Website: crate-barrel
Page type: order-returns
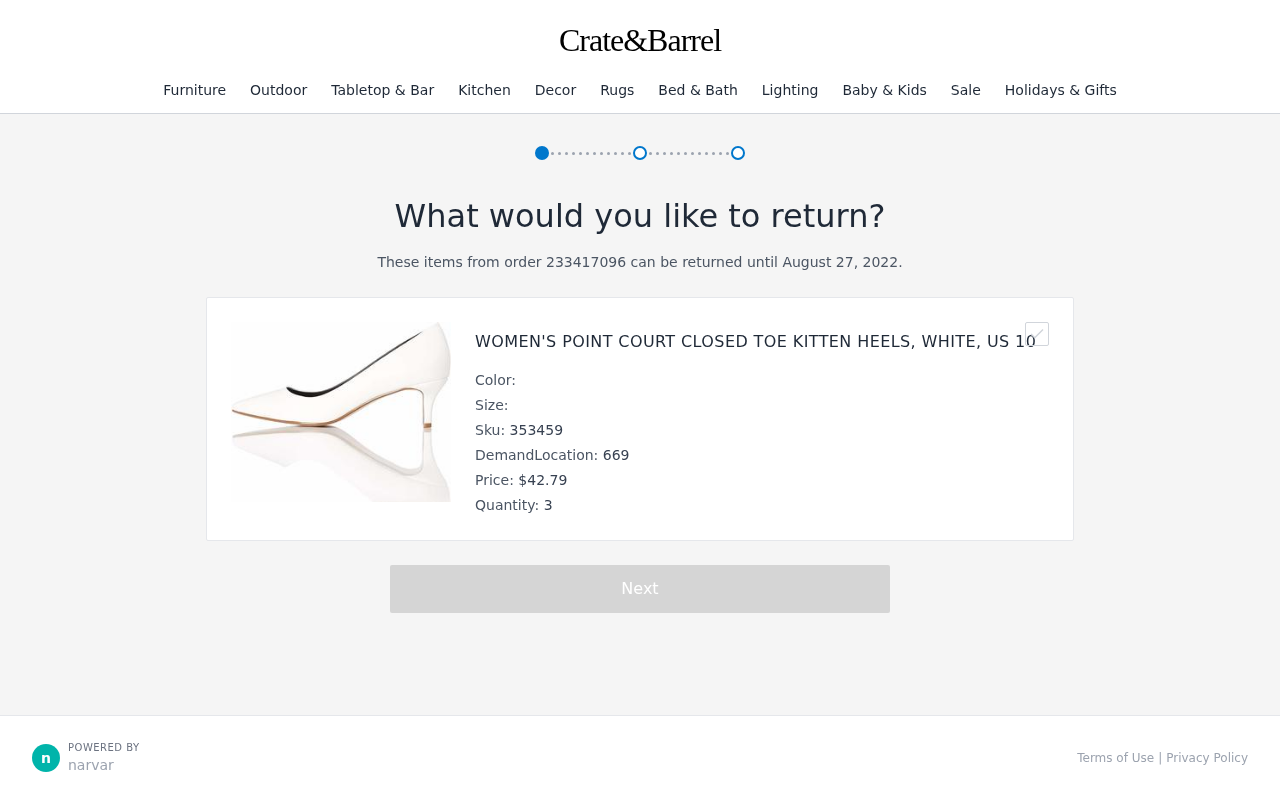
Product elements: key: PRODUCT1_NAME
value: Women's Point Court Closed Toe Kitten Heels, White, US 10
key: PRODUCT1_PRICE
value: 42.79
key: PRODUCT1_QUANTITY
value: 3
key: PRODUCT1_SKU
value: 353459
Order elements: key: ORDER_ID
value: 233417096
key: ORDER_RETURN_BY_DATE
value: August 27, 2022
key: ORDER_DEMAND_LOCATION
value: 669